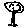
Label: tree